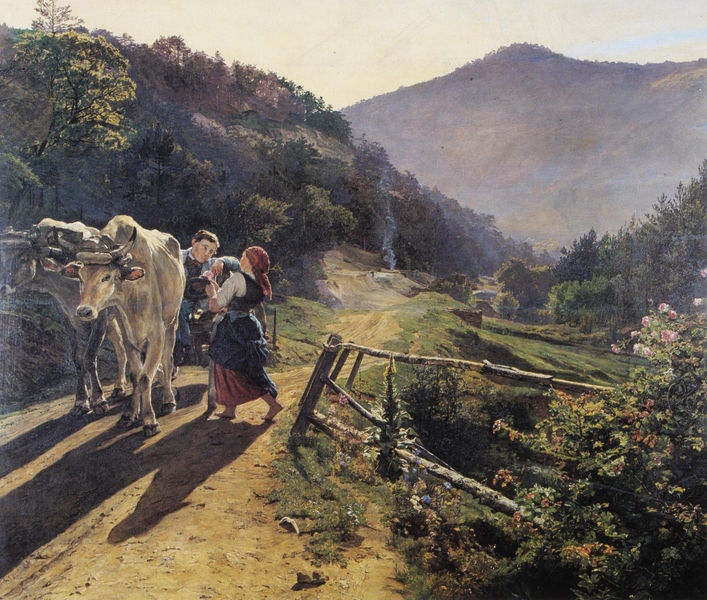
Titel: "Die Rosenzeit"
Künstler: Ferdinand Georg Waldmüller
Standort: Wien
Institution: Museen der Stadt Wien
Schlagwörter: baum, berg, blau, feuer, gemälde, himmel, laub, mann, schatten, bäume, fluss, gelb, grün, landschaft, menschen, mädchen, ocker, abend, blume, blumen, braun, frau, hintergrund, holz, hut, kleid, licht, strasse, szene, blüten, gras, haus, rose, rosen, rot, tier, weg, wiese, zaun, beige, schleife, knoten, horn, erde, hügel, kühe, morgen, natur, strauch, vieh, busch, büsche, hütte, qualm, rauch, sonne, sträucher, wiesen, boden, land, realismus, paar, rosa, schön, tal, wald, arbeit, bauern, genre, karren, kinder, ranken, hufe, magd, sommer, liebe, naturalismus, unterhaltung, arbeiten, bäuerin, last, berge, gebirge, dunst, hecke, nebel, kuh, alm, berglandschaft, latten, idylle, holzzaun, kutsche, füsse, wagen, romantik, ölgemälde, kopftuch, geländer, junge, frühling, bauer, barfuss, rinder, bayern, heimat, alpen, staub, tracht, romantisch, gestrüpp, hörner, gespann, ochse, ochsen, ochsengespann, stier, fuhrwerk, almauftrieb, ochs, auftrieb, pfed, frua, liebhaber, sennerin, bergidyll, zeun, almabtrieb, landszene, hochstand, ralismus, bergvolk, bauer sucht frau, bewaldeter berg, alpne, berglandschaft#hügel